Question: I currently have 4 websites hosted in a S2 hosting plan and this evening received a CPU percentage alert. I went to the management portal and checked all of the sites hosted in the hosting plan, however found no reason for it to be so high. After checking site by site and finding no evidence of what could be causing this problem I went and stopped every site, much to my surprise the CPU usage did not drop and it's been a staggering 50% for the last 30 minutes,

Thanks in advance.
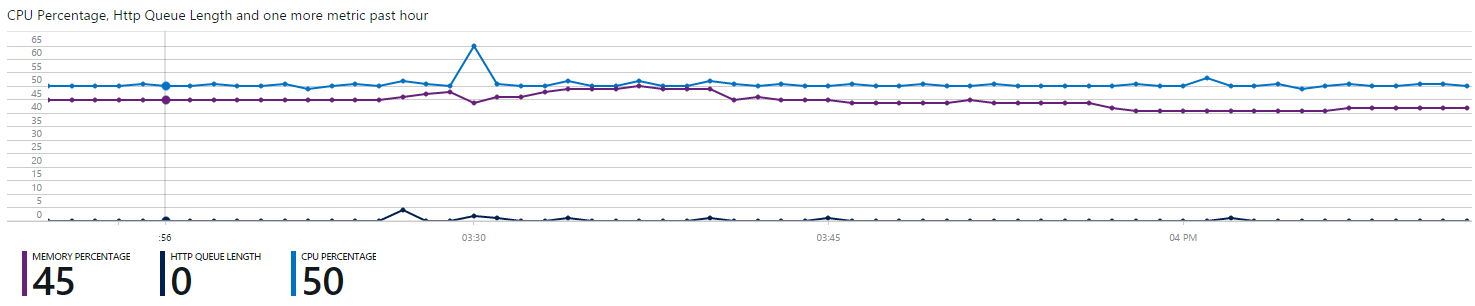
Answer: A couple of things to check for:
- do you have any webjobs on that system? They also consume resources but don't show up in all reports.
You can also check the Kudu Process Monitor to see if there are any other processes running (maybe you've been hacked and someone is running something on your box?) If you've never used the Kudu tool, it is quite handy - to get to it in your browser, put '.scm' after the sitename in your url. For example, if your site is
'''
'mysite.azurewebsites.net'
'''
the Kudu tools are at
'''
'mysite.scm.azurewebsites.net'
'''
There is a process explorer in there that you can see what processes are running under your account.